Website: home-depot
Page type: delivery-shipping
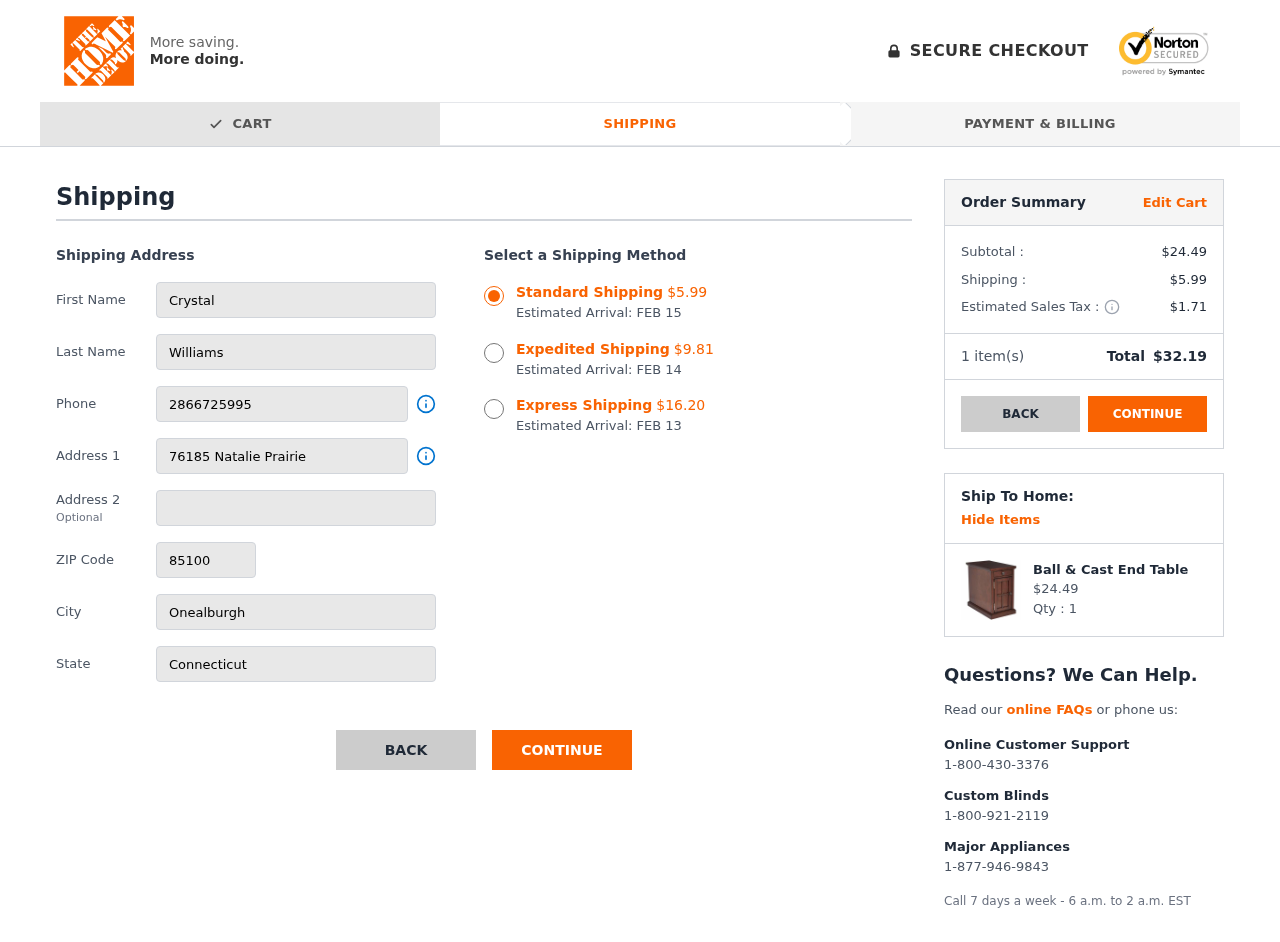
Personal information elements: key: PII_CITY
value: Onealburgh
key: PII_FIRSTNAME
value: Crystal
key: PII_LASTNAME
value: Williams
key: PII_PHONE
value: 2866725995
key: PII_POSTCODE
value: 85100
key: PII_STATE
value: Connecticut
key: PII_STREET
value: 76185 Natalie Prairie
Product elements: key: PRODUCT1_NAME
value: Ball & Cast End Table
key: PRODUCT1_PRICE
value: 24.49
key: PRODUCT1_QUANTITY
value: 1
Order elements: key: ORDER_SHIPPING_COST_STANDARD
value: $5.99
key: ORDER_DELIVERY_DATE
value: FEB 15
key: ORDER_SHIPPING_COST_EXPEDITED
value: $9.81
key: ORDER_DELIVERY_DATE_EXPEDITED
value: FEB 14
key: ORDER_SHIPPING_COST_EXPRESS
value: $16.20
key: ORDER_DELIVERY_DATE_EXPRESS
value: FEB 13
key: ORDER_SUBTOTAL
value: $24.49
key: ORDER_SHIPPING_COST
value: $5.99
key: ORDER_TAX
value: $1.71
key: ORDER_NUM_ITEMS
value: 1
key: ORDER_TOTAL
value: $32.19